Interaction volume radius: 10 \u00c5
Interaction volume height: 20 \u00c5
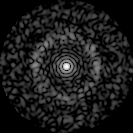
Disorder parameter: 0.8429